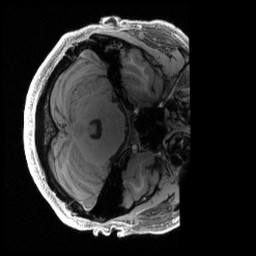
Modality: T1w
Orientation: axial
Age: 26
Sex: male
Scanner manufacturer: siemens
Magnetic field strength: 3 T
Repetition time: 2.4 s
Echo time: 0.00222 s